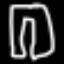
Label: pants